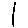
Label: line